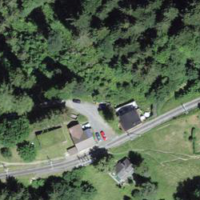
EUNIS habitat code: 43
Species observed at this site:
Pyrgus malvae
Sambucus racemosa
Accipiter nisus